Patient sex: M
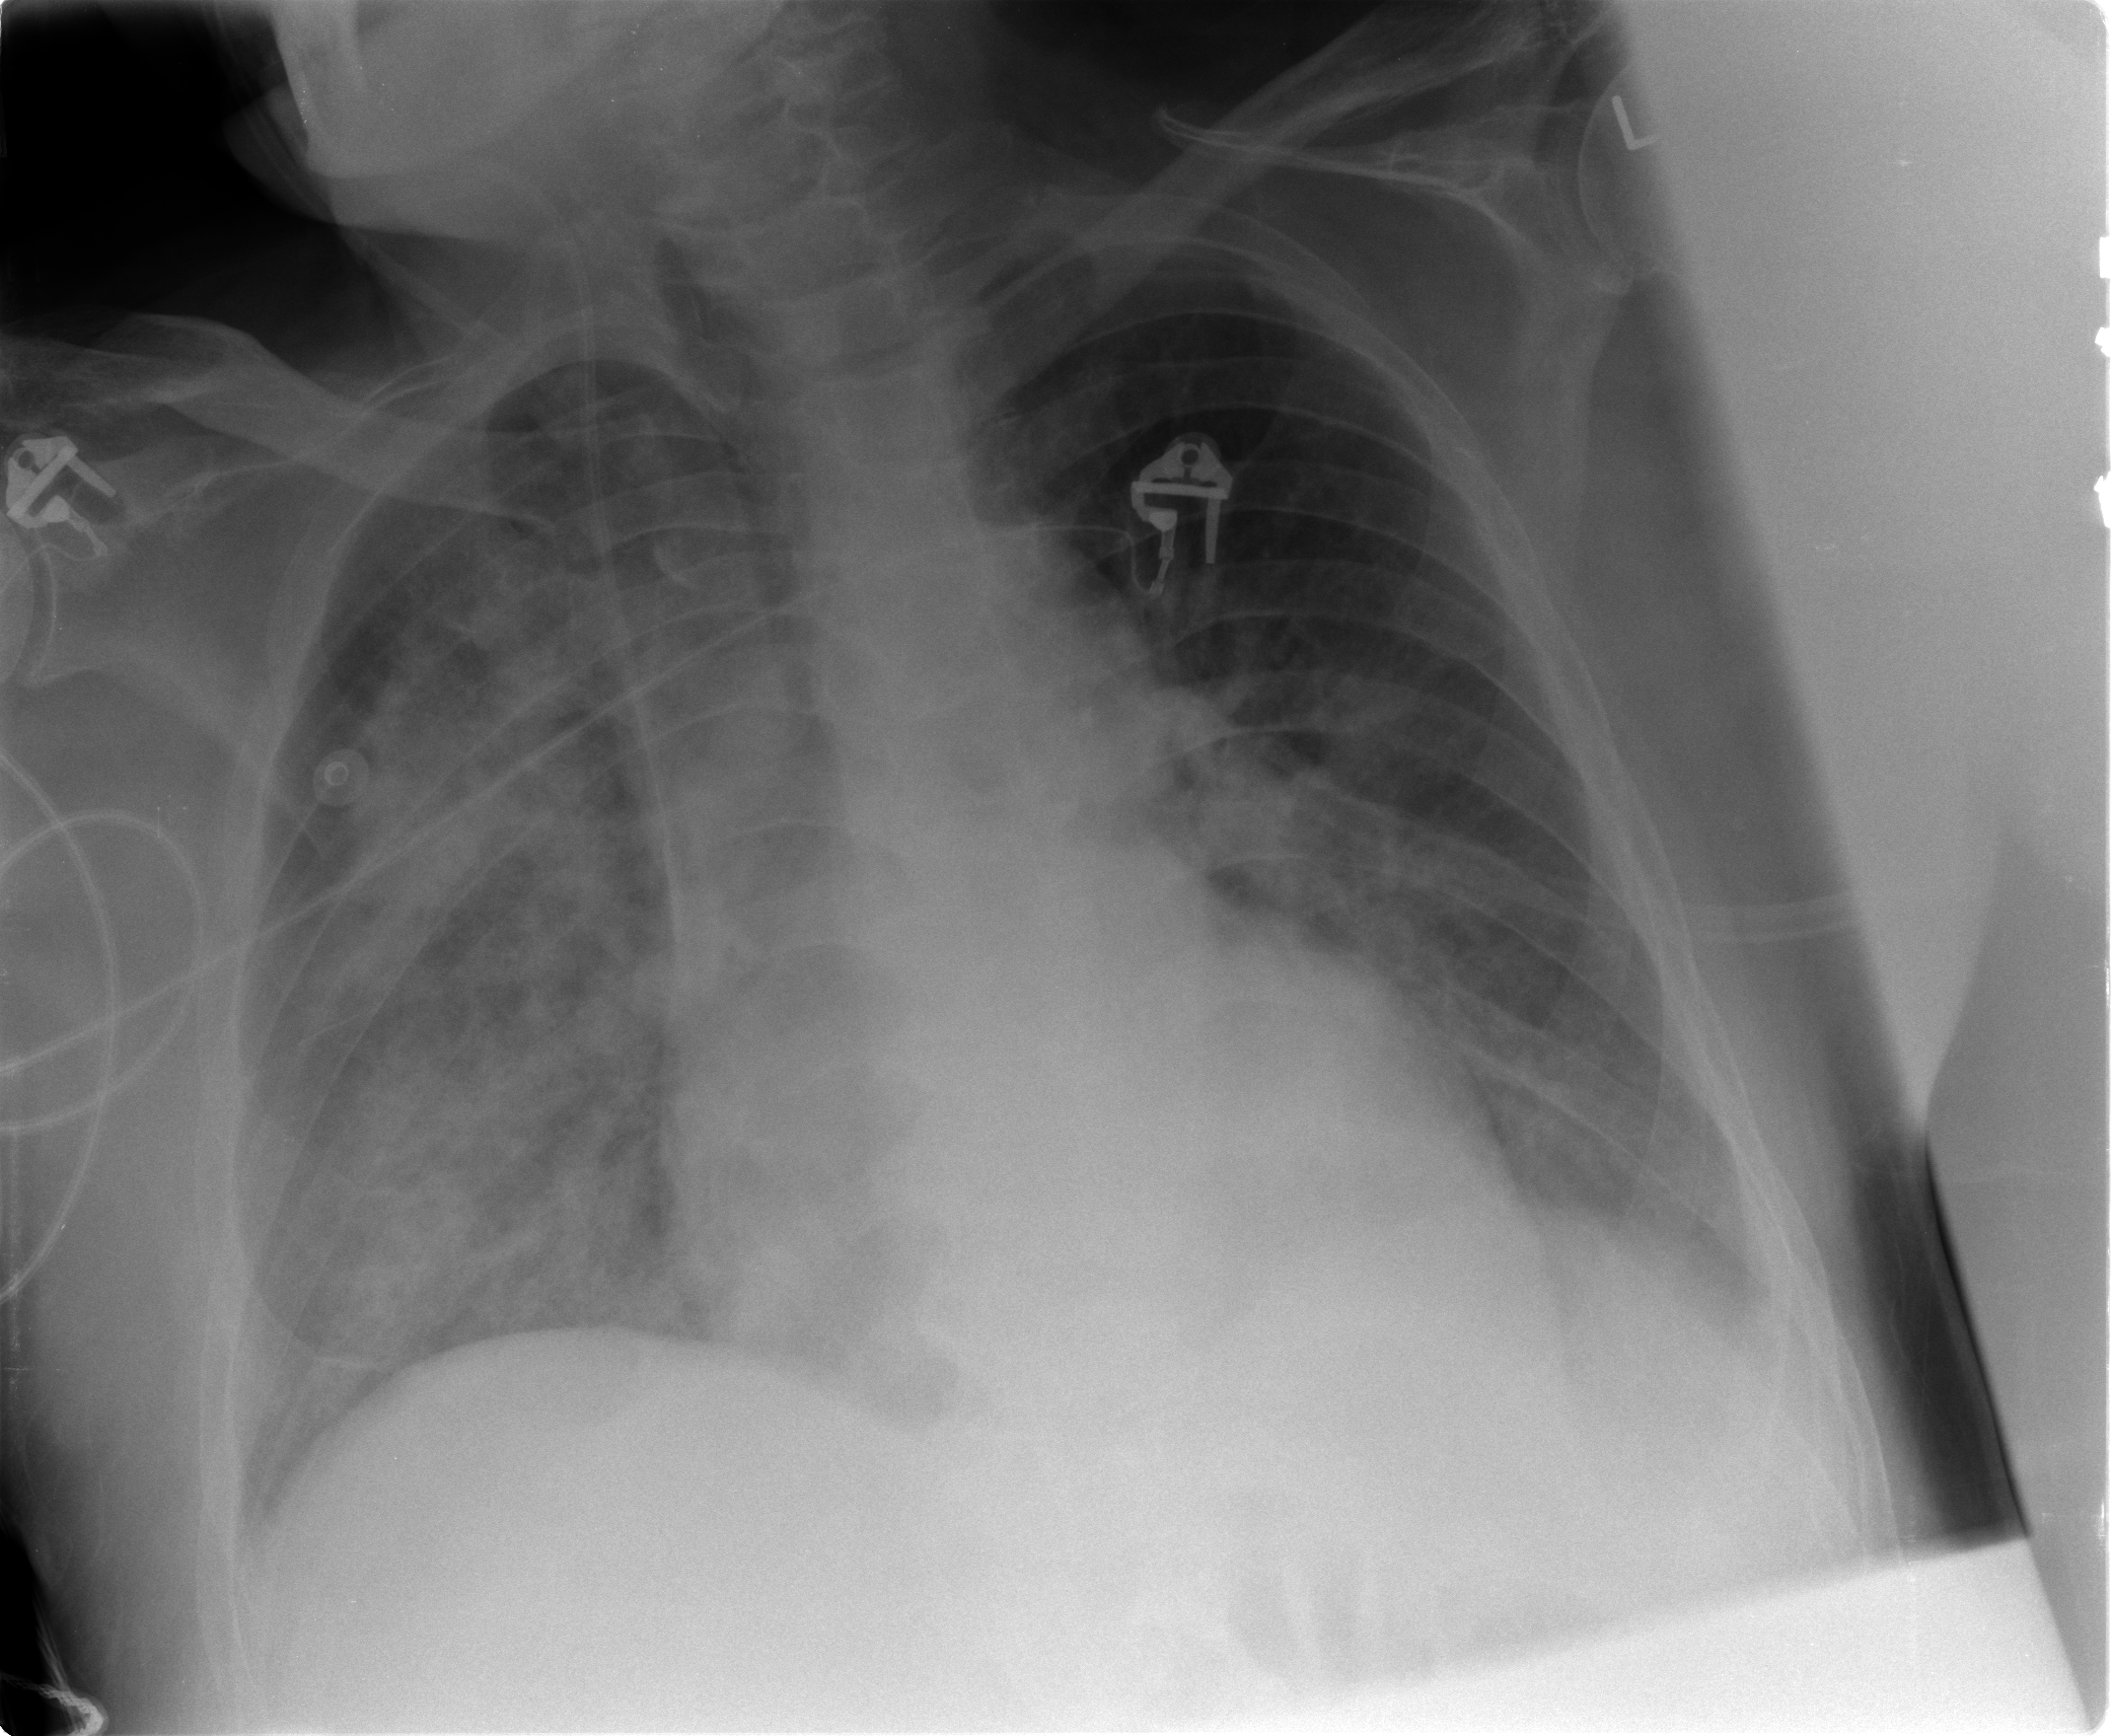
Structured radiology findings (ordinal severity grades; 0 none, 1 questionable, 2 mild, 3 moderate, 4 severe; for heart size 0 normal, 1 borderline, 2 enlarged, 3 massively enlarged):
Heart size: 0
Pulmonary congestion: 0
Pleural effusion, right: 2
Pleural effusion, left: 2
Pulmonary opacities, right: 3
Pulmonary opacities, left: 2
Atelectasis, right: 3
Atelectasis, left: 2